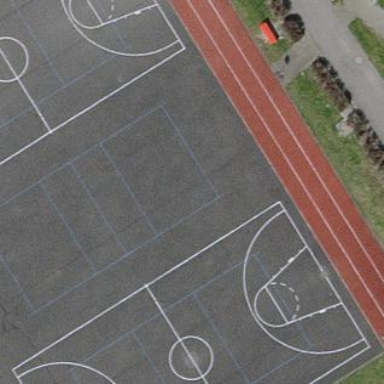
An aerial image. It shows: Pitch for leisure activities.